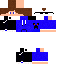
A male skeleton skin with dark skin, wearing brown long hair dressed in a blue hoodie and black pants, featuring a closed mouth.